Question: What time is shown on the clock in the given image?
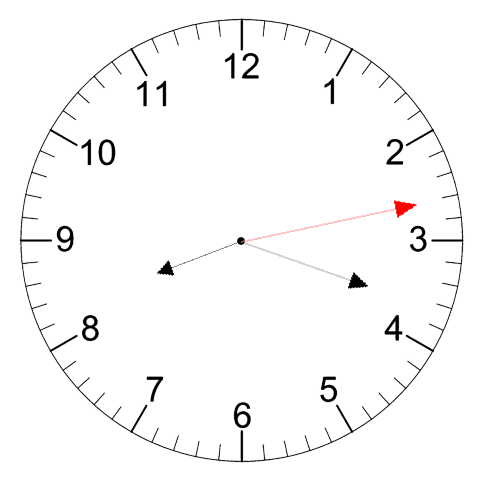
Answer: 08:18:13